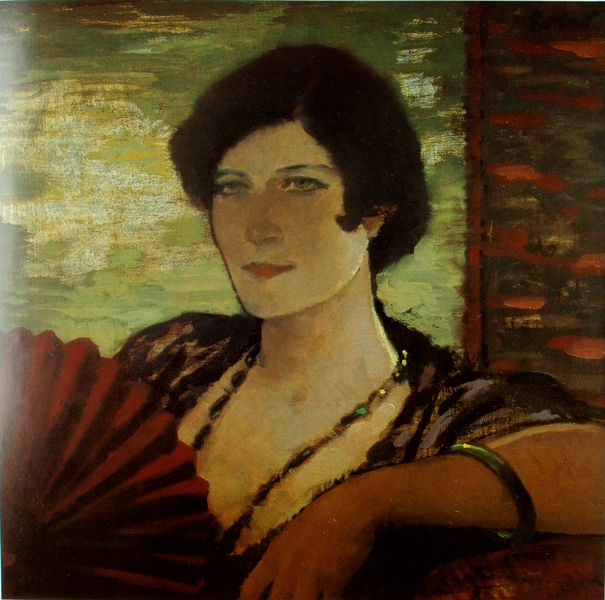
Titel: Dame mit Fächer
Künstler: Fritz Erler
Standort: Stuttgart
Institution: Sammlung Lütze II
Schlagwörter: blau, dunkel, gemälde, hand, haut, himmel, schatten, wasser, weiß, fluss, gelb, grün, impressionismus, see, sitzen, ausschnitt, bar, braun, fenster, finger, frau, frisur, haar, hell, hintergrund, kleid, licht, mund, nase, orange, schmuck, schwarz, stirn, stuhl, ölbild, blick, dame, rot, beige, fächer, teppich, alt, jung, wand, arm, augen, bluse, gesicht, pelz, bild, bildnis, hals, portrait, porträt, vorhang, öl, spiegelung, pastos, auge, gold, haare, sessel, sitzend, dekoltee, frontal, kinn, lippen, locke, scheitel, schminke, schön, traurig, lächeln, sitz, moderne, kette, modern, jugendstil, tapete, ernst, streng, brauen, sitzt, couch, nachdenklich, braune haare, klimt, lippenstift, lächelnd, geschminkt, halskette, fecher, unscharf, schwarze haare, corinth, stolz, linie, portait, kurzhaarschnitt, armband, armreif, portät, lässig, antlitz, reif, kin, lehnend, art deco, olivgrün, zwanziger, halbschatten, komplementärfarben, kett, attraktiv, bob, koplementär, mondän, roter, smaragd, lidschatten, wot, kette#, 20. jahrhundert, portrait frai